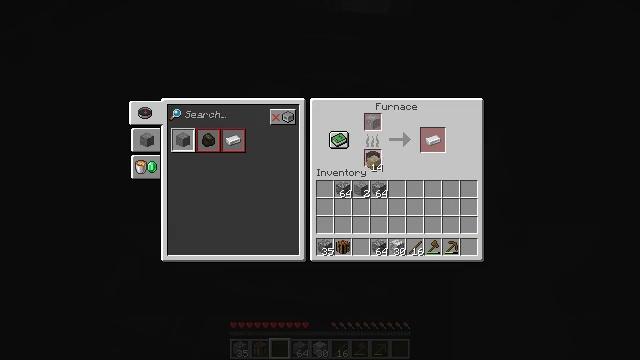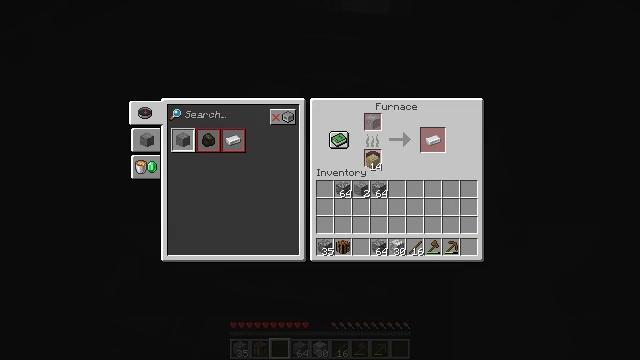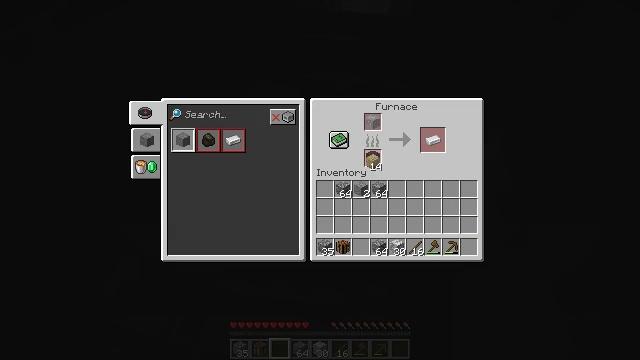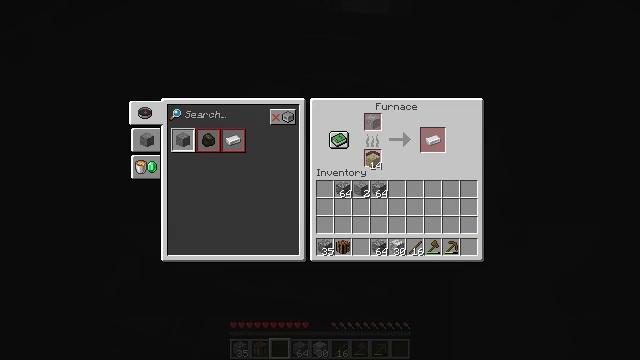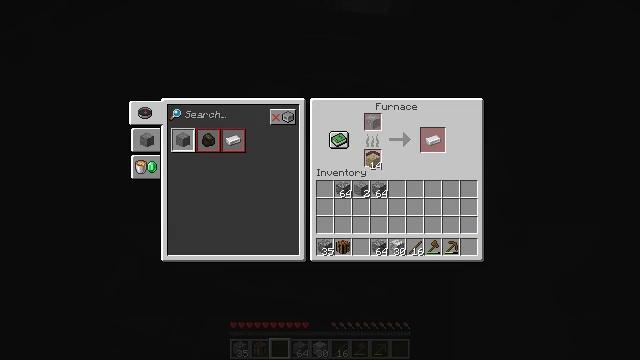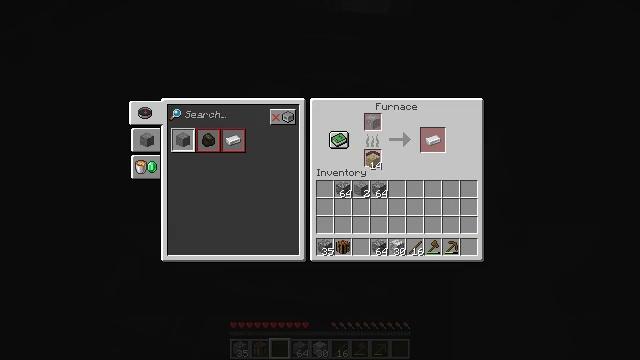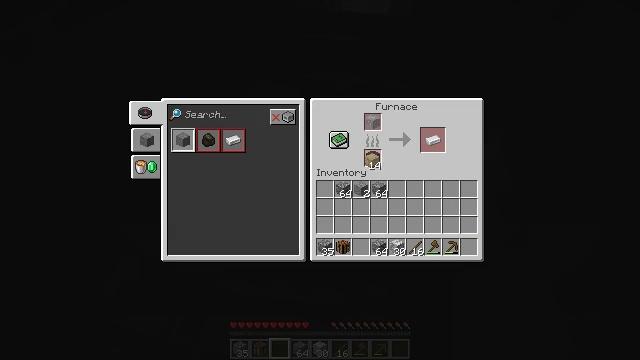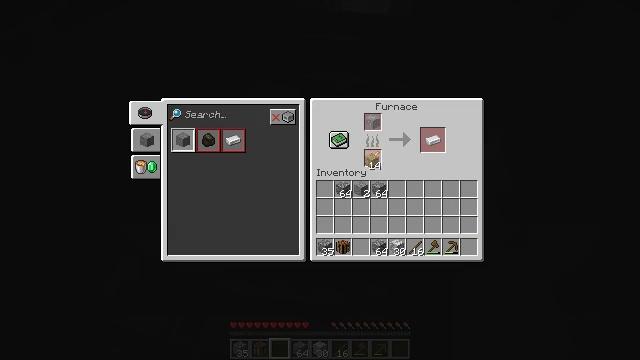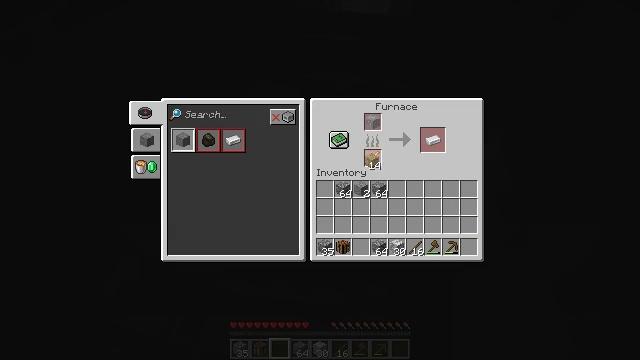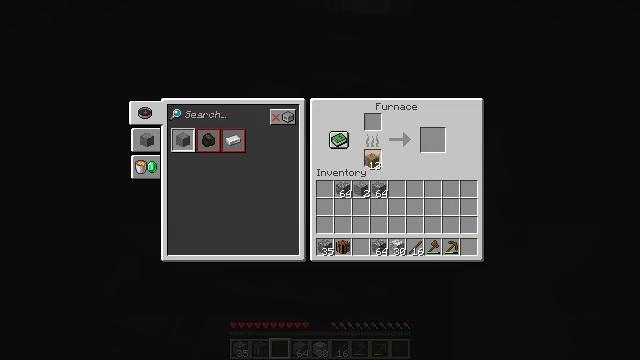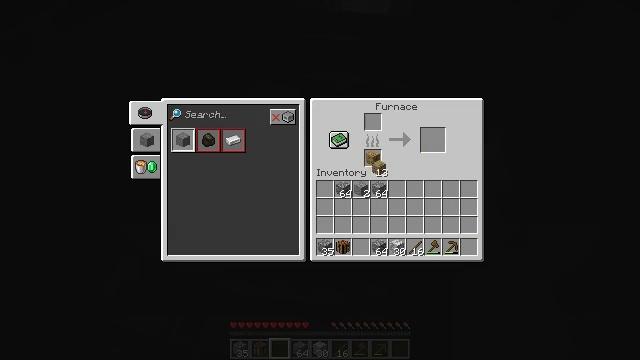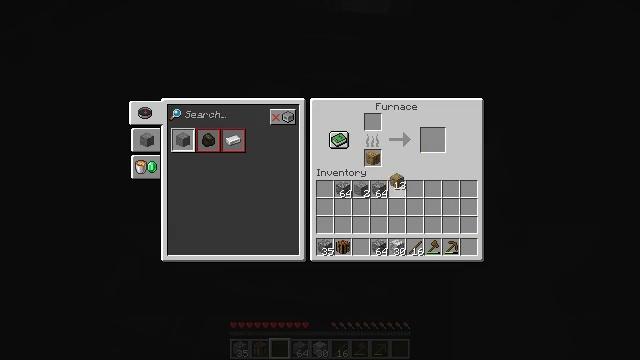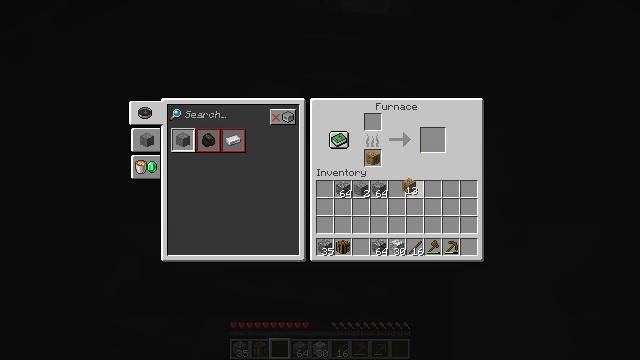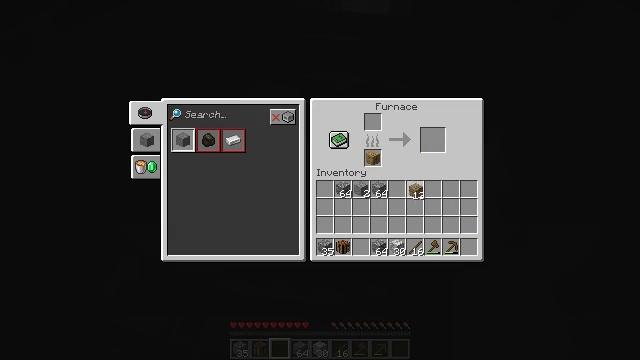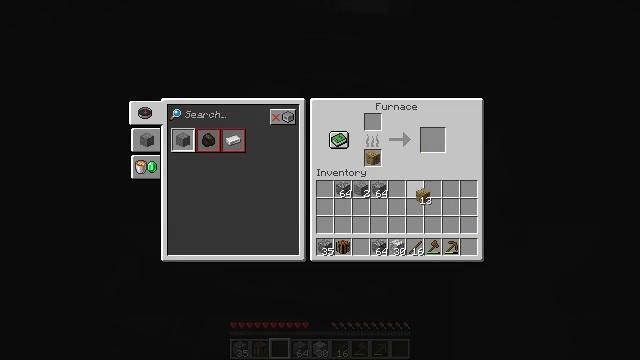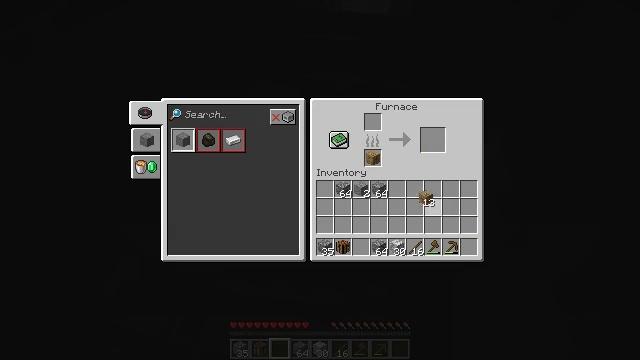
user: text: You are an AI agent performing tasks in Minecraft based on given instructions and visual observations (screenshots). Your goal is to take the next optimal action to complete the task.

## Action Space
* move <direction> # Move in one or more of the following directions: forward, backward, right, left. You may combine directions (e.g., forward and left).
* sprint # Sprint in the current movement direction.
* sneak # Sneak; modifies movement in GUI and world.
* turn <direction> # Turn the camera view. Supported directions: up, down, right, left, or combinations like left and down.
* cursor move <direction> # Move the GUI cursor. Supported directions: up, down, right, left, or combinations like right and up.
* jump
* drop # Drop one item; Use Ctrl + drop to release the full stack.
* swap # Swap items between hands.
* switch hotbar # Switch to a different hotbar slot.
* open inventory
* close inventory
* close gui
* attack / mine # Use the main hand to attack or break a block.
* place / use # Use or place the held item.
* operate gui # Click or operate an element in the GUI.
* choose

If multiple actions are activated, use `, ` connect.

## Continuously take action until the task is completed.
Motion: motion action
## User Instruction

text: Smash the furnace to retrieve it.
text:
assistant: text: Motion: no_op
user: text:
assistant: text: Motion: no_op
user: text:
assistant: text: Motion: no_op
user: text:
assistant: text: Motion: no_op
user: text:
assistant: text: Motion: no_op
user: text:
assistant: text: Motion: no_op
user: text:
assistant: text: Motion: no_op
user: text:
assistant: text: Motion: no_op
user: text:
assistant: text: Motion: no_op
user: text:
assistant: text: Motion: no_op
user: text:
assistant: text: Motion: no_op
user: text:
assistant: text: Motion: no_op
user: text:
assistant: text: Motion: choose
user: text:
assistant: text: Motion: choose
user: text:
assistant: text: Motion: choose
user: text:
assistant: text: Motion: choose
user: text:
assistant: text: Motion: no_op
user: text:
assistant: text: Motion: cursor move right and down
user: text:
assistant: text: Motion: cursor move right and down
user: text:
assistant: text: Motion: cursor move right
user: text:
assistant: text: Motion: no_op
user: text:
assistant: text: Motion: cursor move right
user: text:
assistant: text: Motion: no_op
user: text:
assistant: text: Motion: no_op
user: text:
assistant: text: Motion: no_op
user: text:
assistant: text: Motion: no_op
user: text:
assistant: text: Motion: no_op
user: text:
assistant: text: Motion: no_op
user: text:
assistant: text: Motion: no_op
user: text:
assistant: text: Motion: no_op